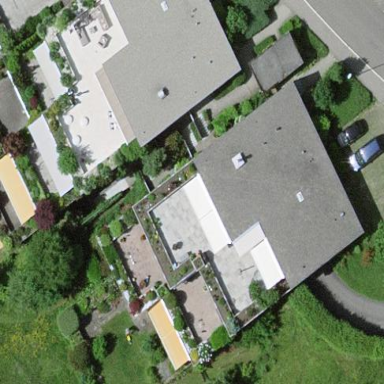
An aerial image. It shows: Terrace building.